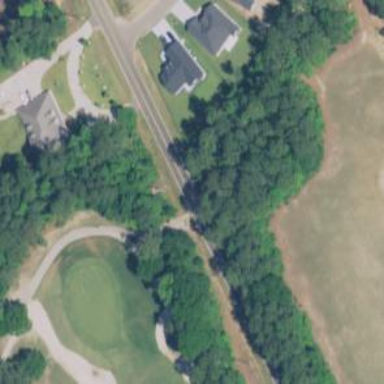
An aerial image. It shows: Golf cartpath that is also road path.